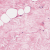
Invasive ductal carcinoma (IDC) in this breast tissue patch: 0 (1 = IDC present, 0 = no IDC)